Question: I will make this clear right now this IS homework. I do not expect full answers but they are welcome.
I was assigned to make a 15 puzzle in Visual Basic. Here is an example of what the game looks like (this is what I have so far):

What I need help with is checking and moving the images. When I click on PictureBox 1 that you see at the bottom right, it should check the image below it, beside and above it to see if the image at that location is My.Resources.NONE. (NONE is a png image I imported). If an adjacent cell is NONE, then the two images are to swap with each other. Each PictureBox has a Handler at the address and all the images are in a two-dimensional PictureBox array (4x4).
I have set up a sub for it like so, but am not sure what to put inside it. Any suggestions?
'''
Private Sub mypic_Click(ByVal sender As Object, ByVal e As EventArgs)
End Sub
'''
UPDATE:
I have did some more research and figured out a few things. This is my current approach:
'''
Private Sub mypic_Click(ByVal sender As Object, ByVal e As EventArgs)
Dim x, y, w, z As Integer
ClickedPicture = DirectCast(sender, PictureBox)
x = ClickedPicture.Left
y = ClickedPicture.Top
If ClickedPicture(x + 1, y).Image = Nothing Then
ClickedPicture(x + 1, y).Image = ClickedPicture(x, y).Image
ClickedPicture(x, y).Image = My.Resources.NONE
End If
End Sub
'''
The problem I have now is that it is saying ClickedPicture cannot be indexed because it has no default property. What does this mean exactly?
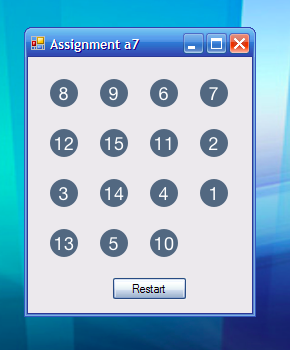
Answer: I would recommend separating your display from your logic. Don't move the picture boxes, just change which image they display. Create a 4X4 array with integers 0 - 15. The integers can indicate which picture to show from an array of images. Let index 0 be the empty square. Then when you need to "move" one, just swap the values in the array. In the OnPaint method of your form, loop through the 4x4 array and set the pictureBox Image properties to the correct images.
You can find out about VB's Default properties in section 9.7.3 of the language spec:
'''
9.7.3 Default Properties
A property that specifies the modifier Default is called a default property. Any type
that allows properties may have a default property, including interfaces. The default
property may be referenced without having to qualify the instance with the name of the
property.
'''
I presume that ClickedPicture is a PictureBox. You are trying to call it using array notation: ClickedPicture(x + 1, y) but since it is not an array, it then tries to see if there is a Default property that can take an index and there is none.